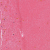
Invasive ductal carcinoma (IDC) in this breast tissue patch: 0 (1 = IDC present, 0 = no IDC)